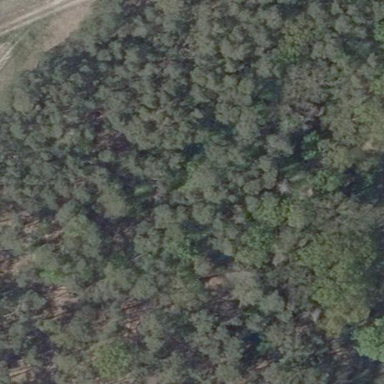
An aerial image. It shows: Forest area.